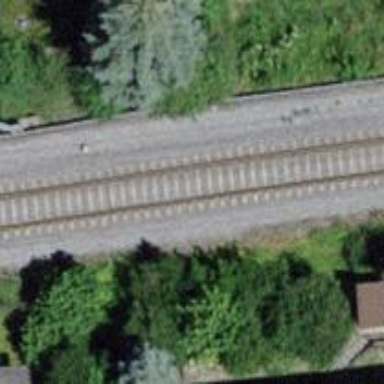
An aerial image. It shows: Railway with electrified contact lines.